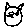
Label: cat